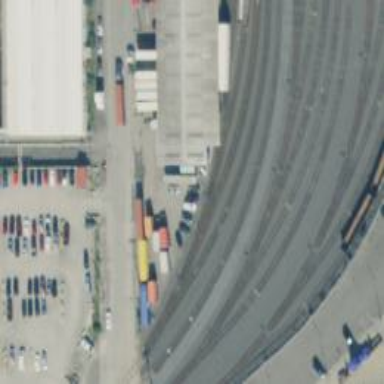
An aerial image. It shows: Railway yard used for servicing trains.